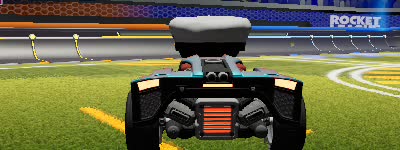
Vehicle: breakout